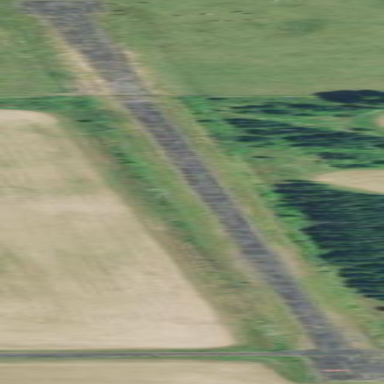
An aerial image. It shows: Paved area at the airport designated as runway.